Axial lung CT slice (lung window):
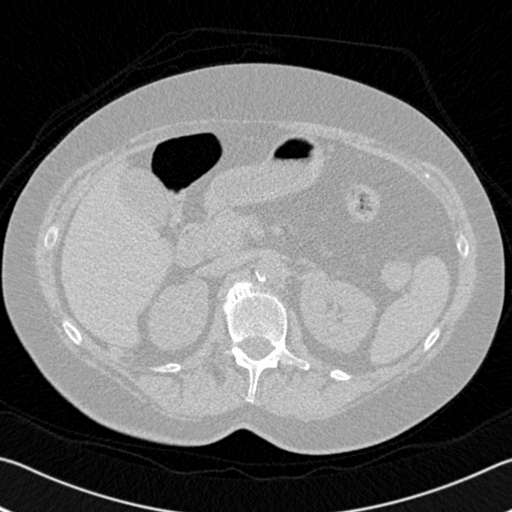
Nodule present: no